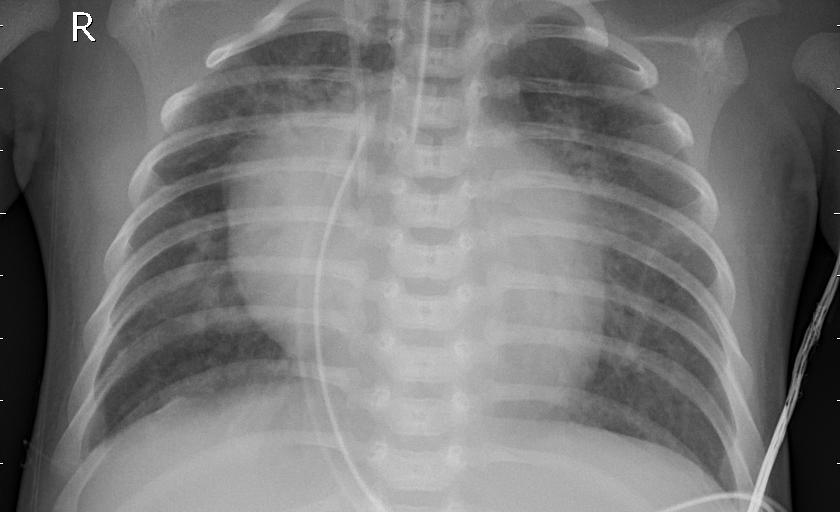
Diagnosis: PNEUMONIA